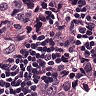
Metastatic tissue present: yes